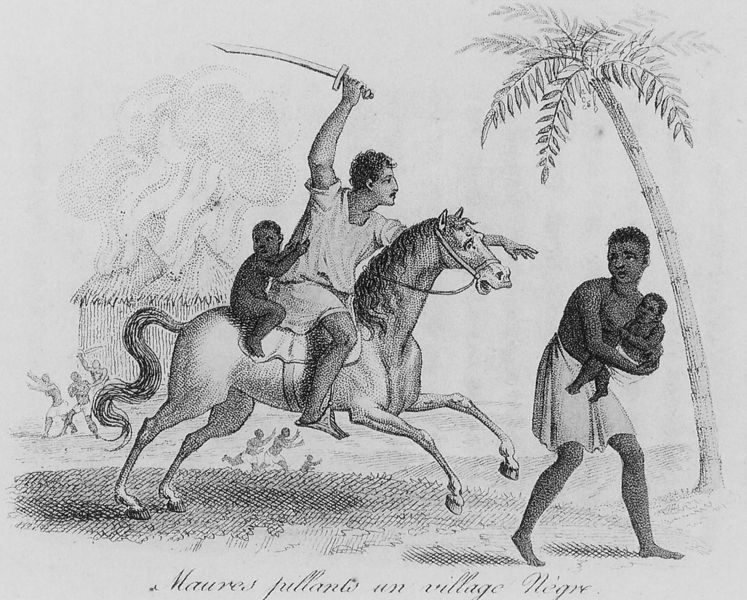
Titel: Mauren plündern ein Dorf der Schwarzen (aus „L´Afrique, ou Histoire, Moeurs, Usages et Coutumes des Africains. Le Sénégal)
Schlagwörter: feuer, kampf, mann, frau, männer, schwarz, weiss, zeichnung, häuser, stamm, rauch, kind, kinder, pferd, reiter, mähne, reiten, schweif, afrika, hütten, baby, brand, palme, flucht, schwarzweiss, radierung, stich, schwert, säbel, überfall, fliehen, verfolgung, töten, kupferstich, schlagen, verfolgen, bedrohen, jagen, kolonialismus, zelt, zelte, neuzeit, ureinwohner, mauren, bekämpfen, sklavenhändler, 19. jahrhundert, schwertschlag, banies